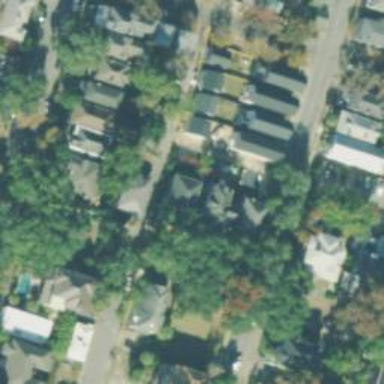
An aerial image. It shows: Alley classified as service road.